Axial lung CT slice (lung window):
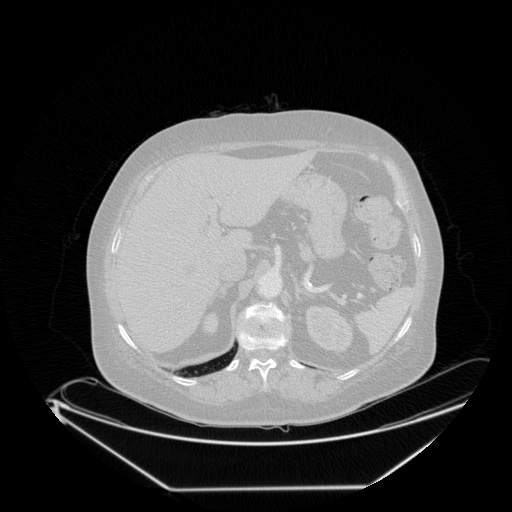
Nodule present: no